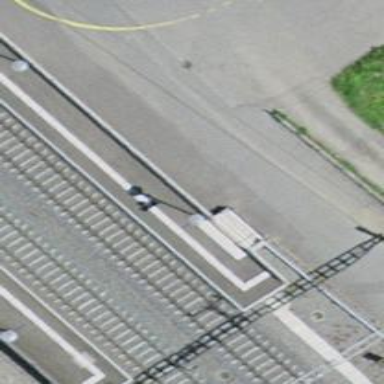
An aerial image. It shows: Road with steps.